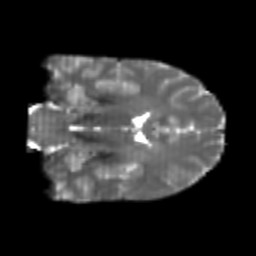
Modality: T2w
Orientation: coronal
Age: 24
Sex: male
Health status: healthy
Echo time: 0.074 s